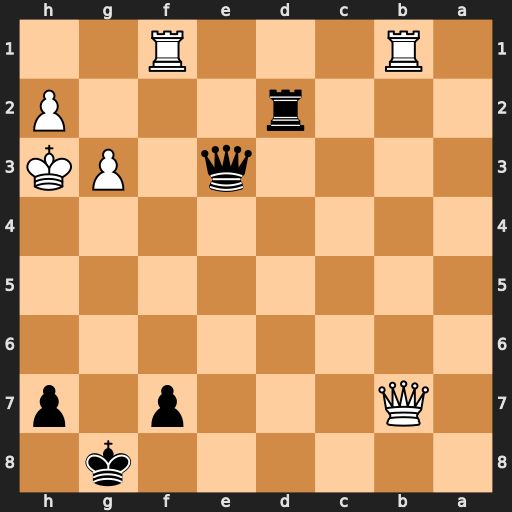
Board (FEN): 6k1/1Q3p1p/8/8/8/4q1PK/3r3P/1R3R2
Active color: b
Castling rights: -
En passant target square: -
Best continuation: Qe6+ Kh4 Rxh2+ Kg5 Qe3+